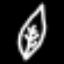
Label: leaf